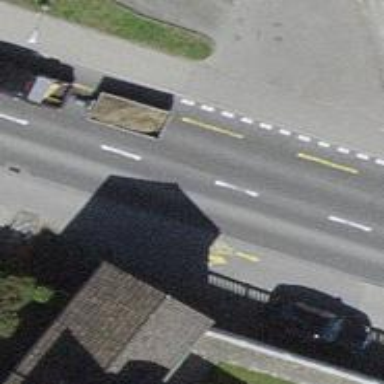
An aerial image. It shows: Secondary road with track for cycling on the left side.